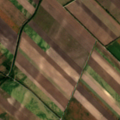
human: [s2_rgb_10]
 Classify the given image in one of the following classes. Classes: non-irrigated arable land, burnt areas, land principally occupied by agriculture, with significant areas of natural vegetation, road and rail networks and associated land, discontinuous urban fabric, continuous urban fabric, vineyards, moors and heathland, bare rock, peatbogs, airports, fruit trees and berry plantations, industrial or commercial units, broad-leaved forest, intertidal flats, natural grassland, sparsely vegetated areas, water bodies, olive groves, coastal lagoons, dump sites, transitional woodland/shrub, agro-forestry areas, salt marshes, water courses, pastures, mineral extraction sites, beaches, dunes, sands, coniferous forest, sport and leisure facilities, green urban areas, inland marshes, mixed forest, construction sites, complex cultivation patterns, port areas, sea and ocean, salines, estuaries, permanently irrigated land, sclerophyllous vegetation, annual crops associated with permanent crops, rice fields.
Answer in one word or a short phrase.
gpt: non-irrigated arable land